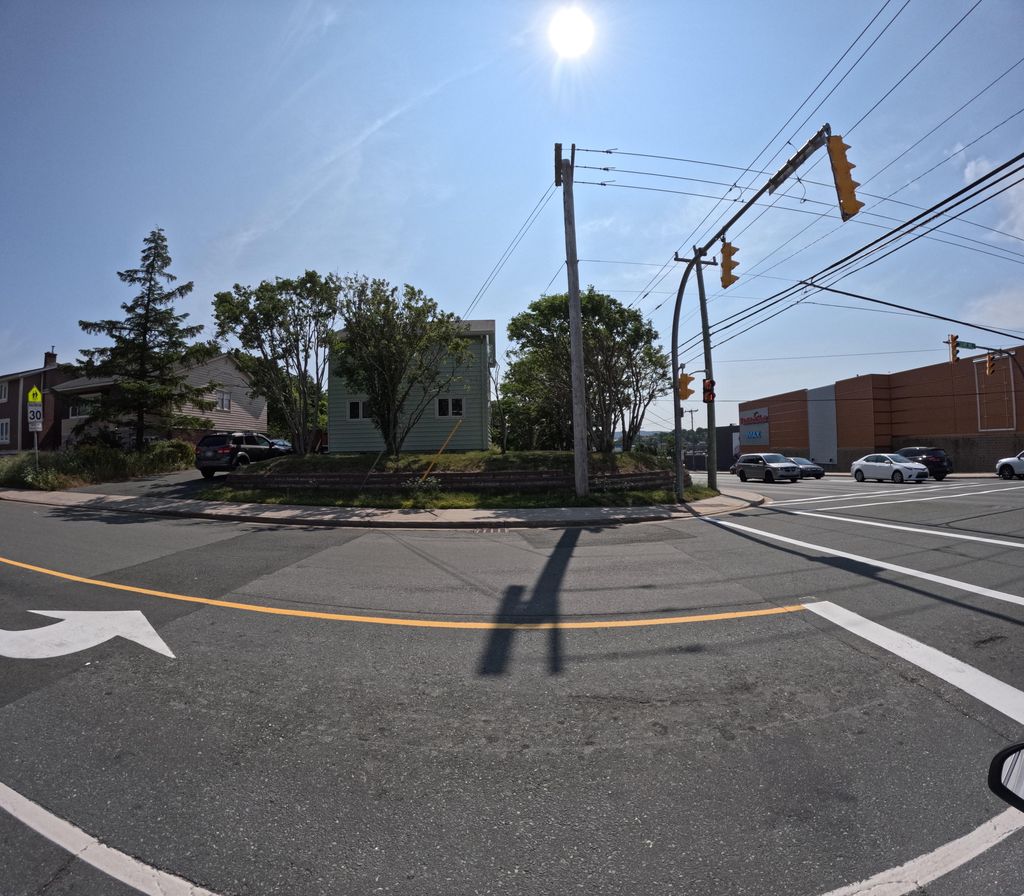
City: st_johns